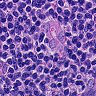
Metastatic tissue present: no